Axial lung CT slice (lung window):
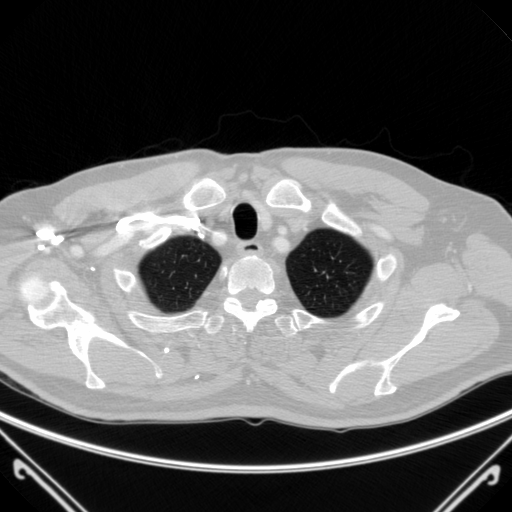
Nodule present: no